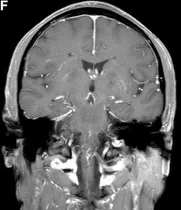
Brain MRI and MRV.no enhancement on enhancing MRI.
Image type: radiology (mri)